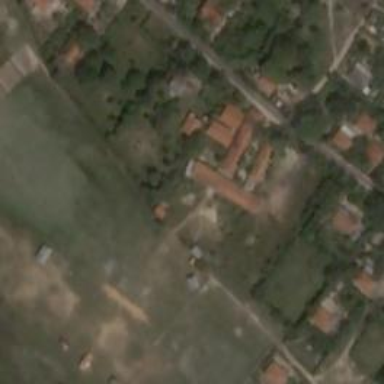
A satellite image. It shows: School.